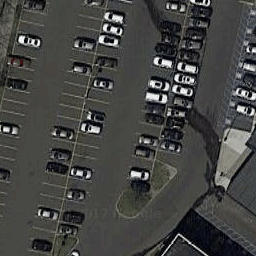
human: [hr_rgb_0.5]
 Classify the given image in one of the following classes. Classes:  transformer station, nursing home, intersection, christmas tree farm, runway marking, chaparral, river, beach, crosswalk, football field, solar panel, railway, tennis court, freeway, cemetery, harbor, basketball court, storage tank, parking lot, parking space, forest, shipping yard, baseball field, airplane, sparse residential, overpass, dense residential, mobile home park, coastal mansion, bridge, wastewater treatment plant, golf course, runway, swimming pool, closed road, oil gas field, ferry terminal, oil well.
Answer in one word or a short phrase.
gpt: parking lot